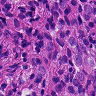
Metastatic tissue present: yes